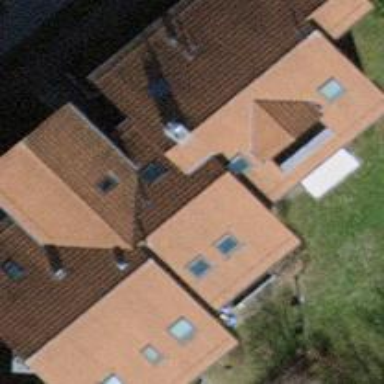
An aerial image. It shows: Building with pitched roof.